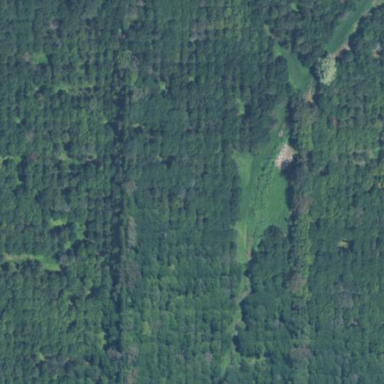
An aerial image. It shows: Orchard filled with macadamia trees.